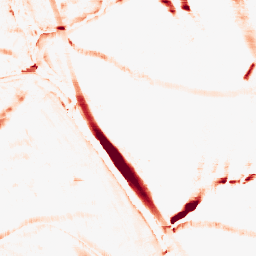
Category: morphological
Decomposition family: morphological_rect
Decomposition parameters: operation: opening
width: 20
height: 10
Upsampling method: regularized
Upsampling parameters: scale: 2
lambda_reg: 0.01
Upsampling scale: 2